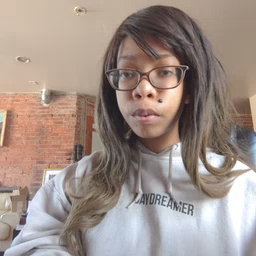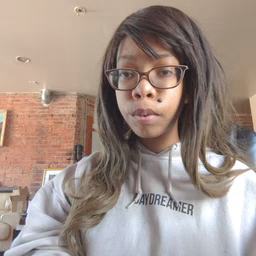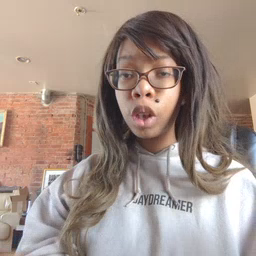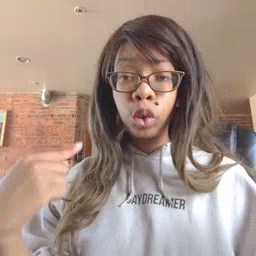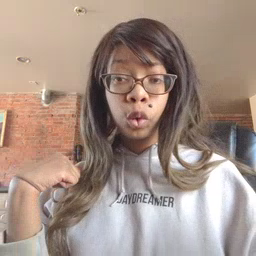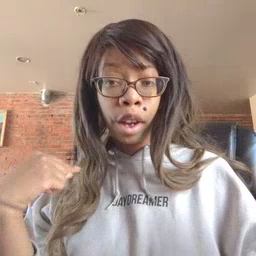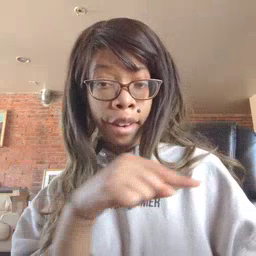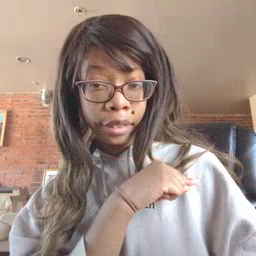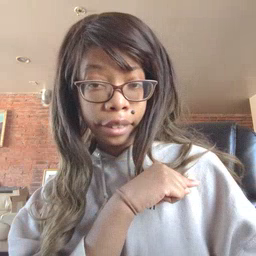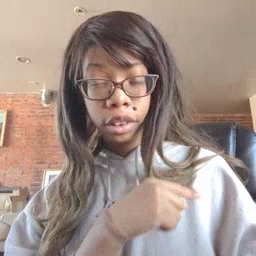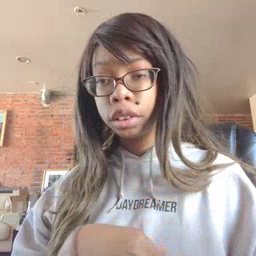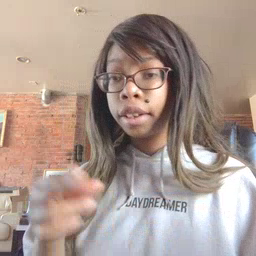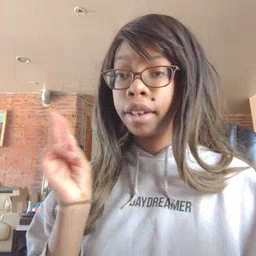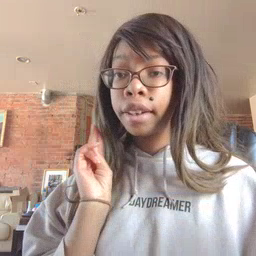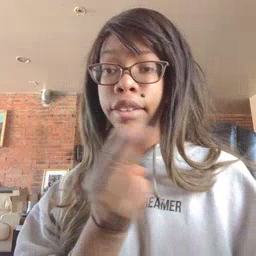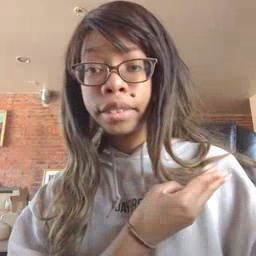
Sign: weus